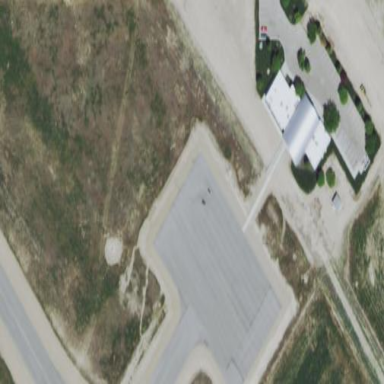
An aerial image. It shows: Apron at the airport.